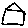
Label: house